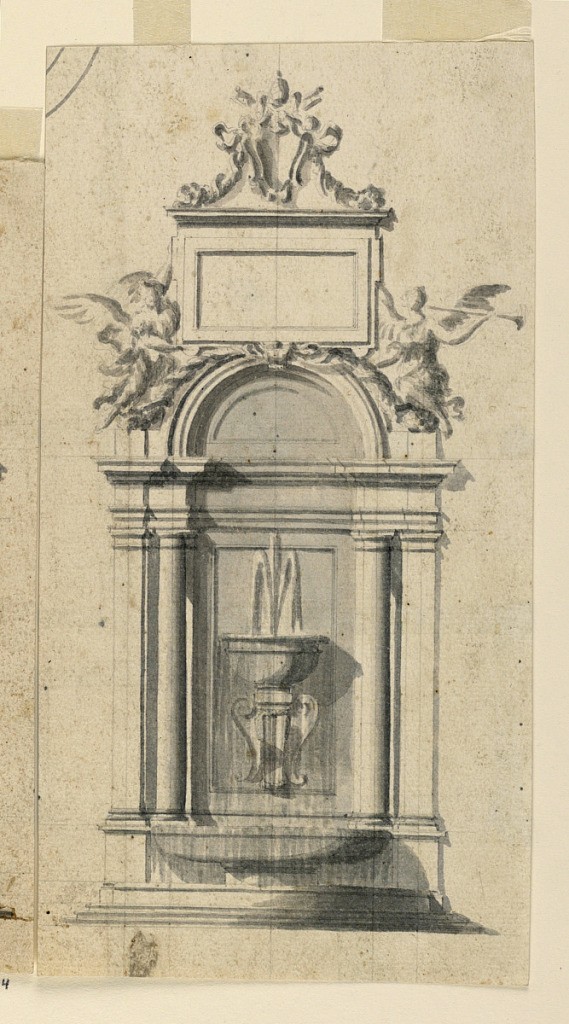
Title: Design for a Fountain with Papal Keys
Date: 1750–1775
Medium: Pen and black ink, brush and gray wash, traces of graphite on off-white laid paper
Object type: Drawing
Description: Vertical rectangle showing an aedicule with segmented pilaster flanked by genii, one with trumpet. Above, a blank tablet topped with papal arms. Below, a fountain with two basins and a stepped base.